Question: I use watson speech to text node.js sdk to develop a "speech to text" module using react. I'm stuck at this final step where I'm getting an error instead of output.

Apparently it says the "GET <URL> net::ERR_CONNECTION_REFUSED
TypeError: Failed to fetch"
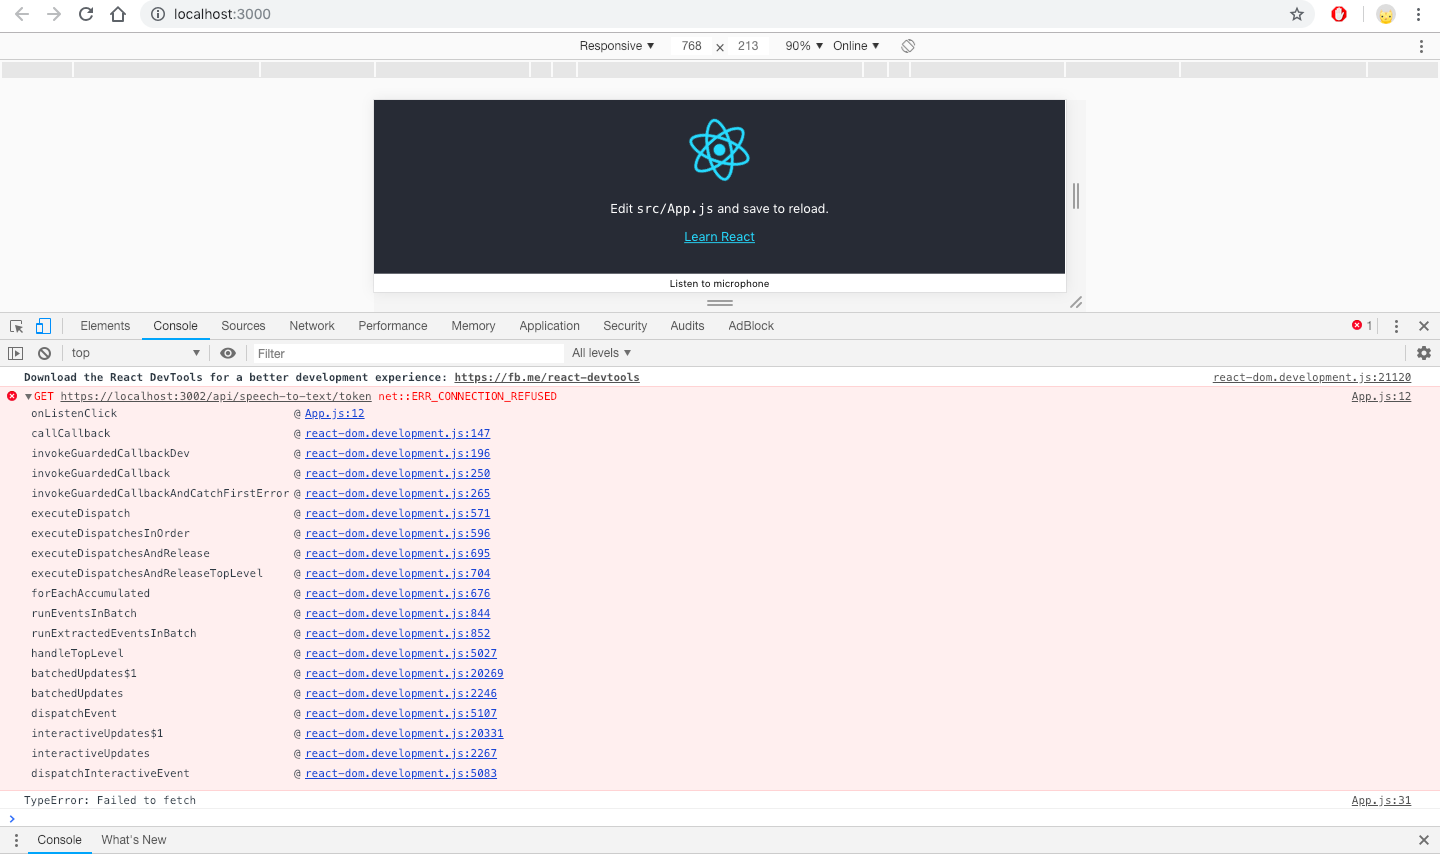
Answer: A number of reason could cause this, some are platform or browser specific, but to start with .
1) Is the website up and listening on that port ?
2) Is you firewall configured to allow traffic ?